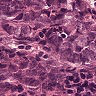
Metastatic tissue present: yes